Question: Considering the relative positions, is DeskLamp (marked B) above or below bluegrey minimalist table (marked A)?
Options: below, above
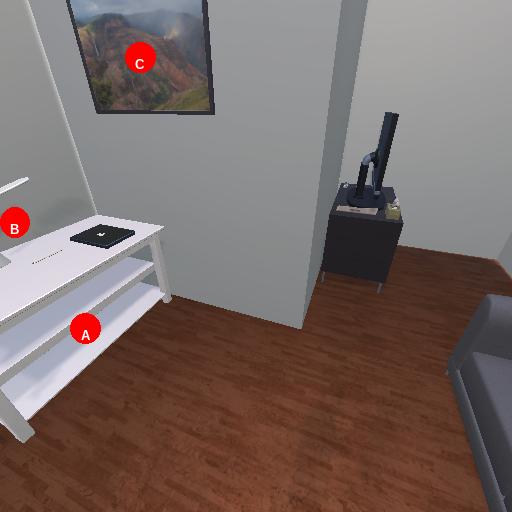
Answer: below